Field crop: maize
Growth stage: 2
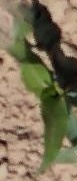
Species: maize